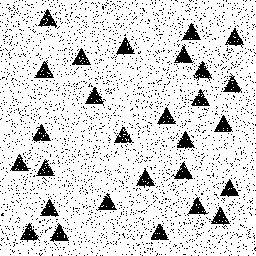
Squares: 0
Triangles: 28
Stars: 0
Total shapes: 28